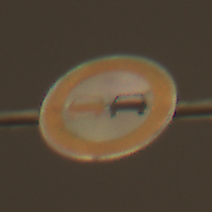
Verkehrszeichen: Ueberholverbot
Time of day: Night
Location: Outdoor (Urban)
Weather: Overcast
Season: NotSpecified
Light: Artificial